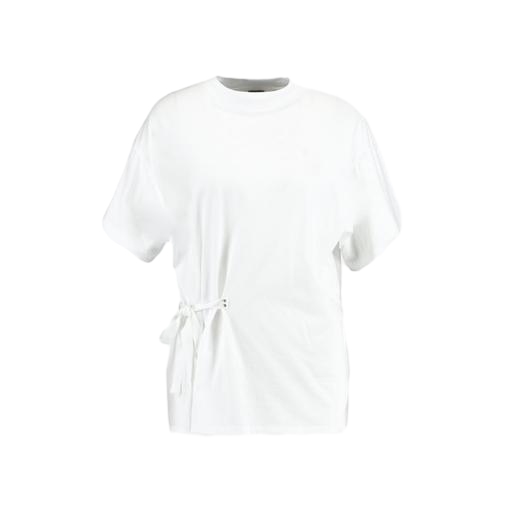
off-white classic t-shirt, white single knot t-shirt, only white t-shirt, white background